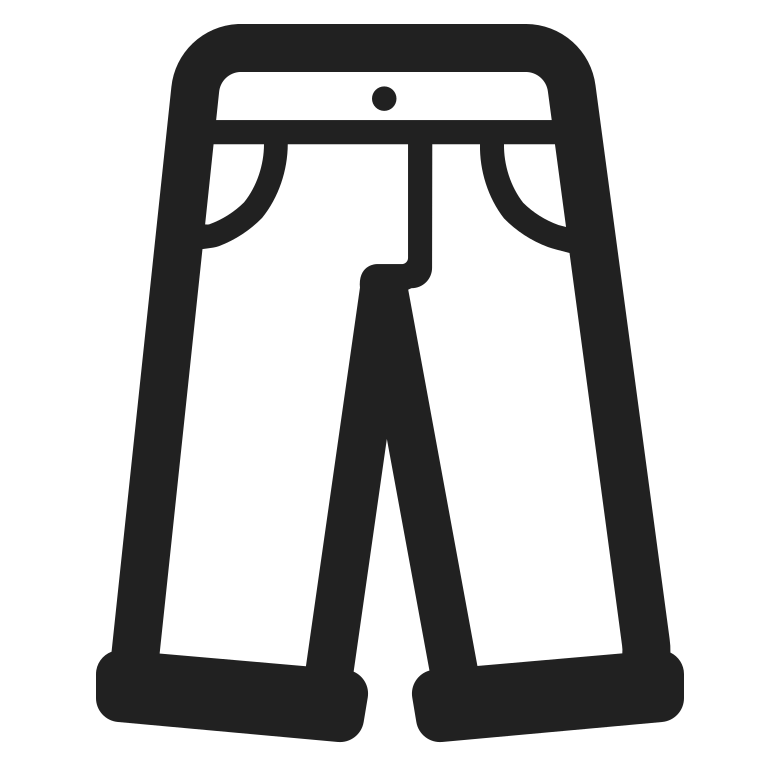
jeans high contrast